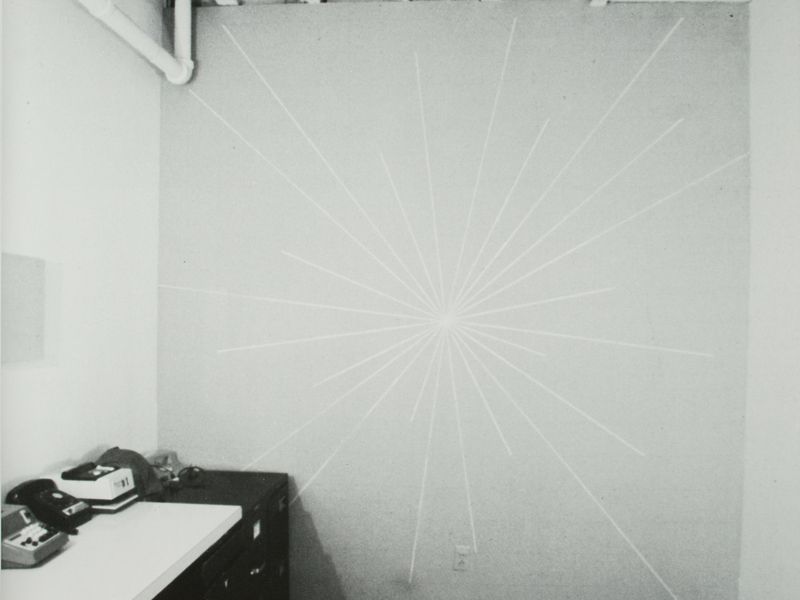
Titel: Installation John Weber Gallery, New York
Künstler: Sol Lewitt
Schlagwörter: weiß, grau, schwarz, wand, schrank, schreibtisch, linien, schublade, platte, foto, fotografie, maschine, stern, strahlen, kasten, schreibmaschine, zentrum, telefon, sol, lewitt, installation, rohr, maschinen, röhre, steckdose, eisenrohr, lewiit, rechner, weißer stern